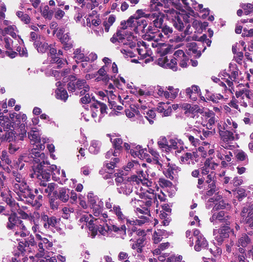
Tumor epithelial tissue: yes
Tumor-associated stroma tissue: no
Normal tissue: no